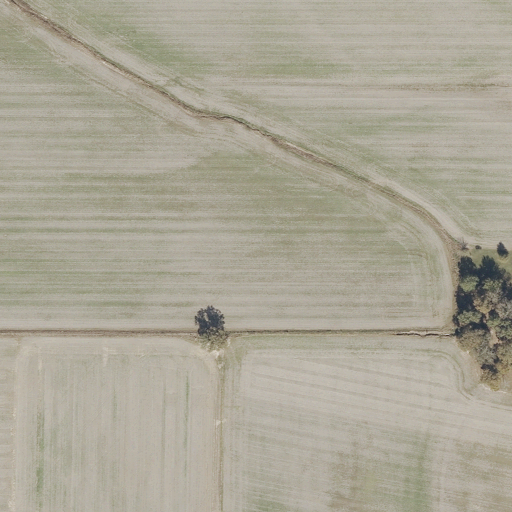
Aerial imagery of plain(s) in Mississippi named Leesburg Prairie containing cultivated crops and pasture